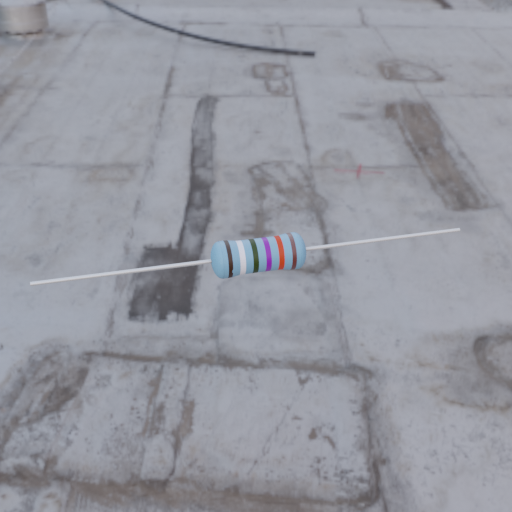
Resistor colour bands (in order): black, white, black, violet, red, brown